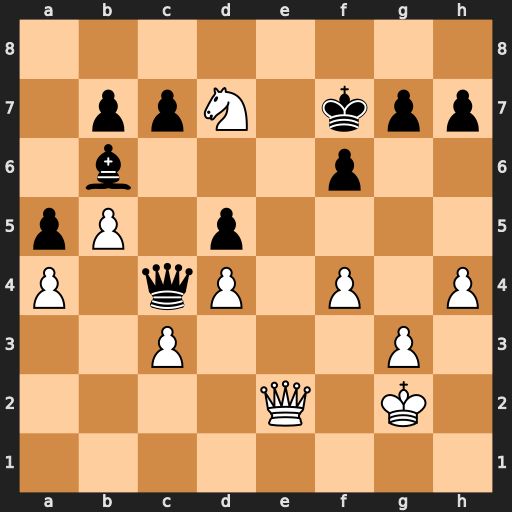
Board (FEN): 8/1ppN1kpp/1b3p2/pP1p4/P1qP1P1P/2P3P1/4Q1K1/8
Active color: w
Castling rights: -
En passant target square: -
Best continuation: Qxc4 dxc4 Nxb6